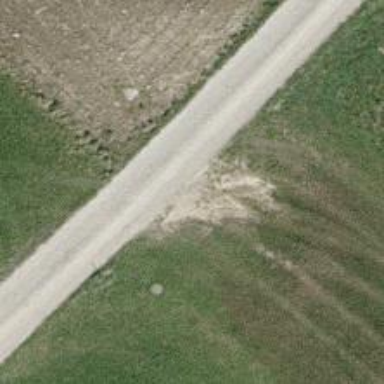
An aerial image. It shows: Track road with sidewalks on both sides.